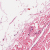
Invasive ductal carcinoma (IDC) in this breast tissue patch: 0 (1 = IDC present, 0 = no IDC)